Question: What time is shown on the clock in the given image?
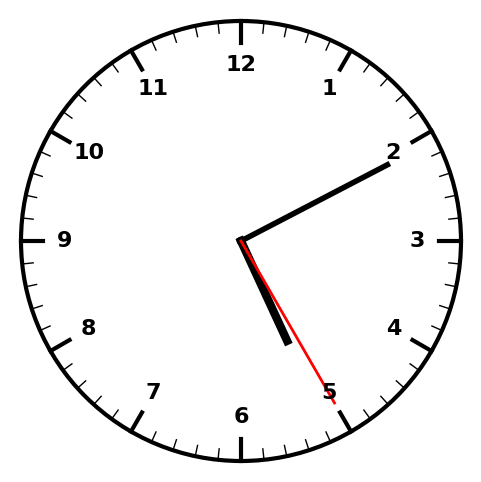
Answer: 05:10:25